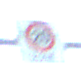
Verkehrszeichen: BeginnZone20
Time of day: MorningAfternoon
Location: Outdoor (Suburban)
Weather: PartlyCloudy
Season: NotSpecified
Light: Natural